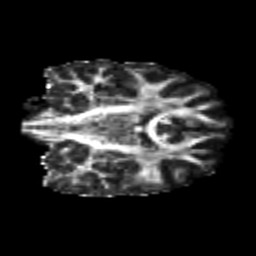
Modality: FA
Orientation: coronal
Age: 24
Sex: female
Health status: healthy
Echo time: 0.074 s